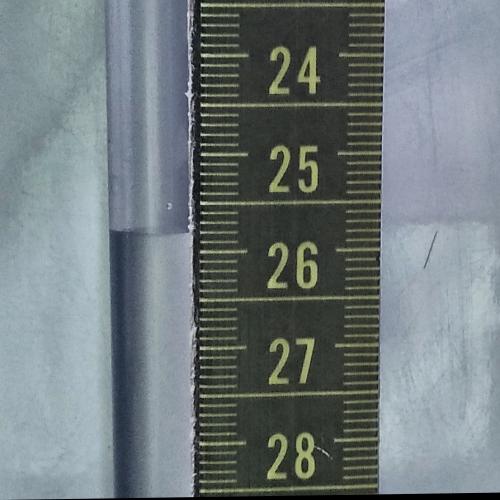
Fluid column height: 25.8 cm